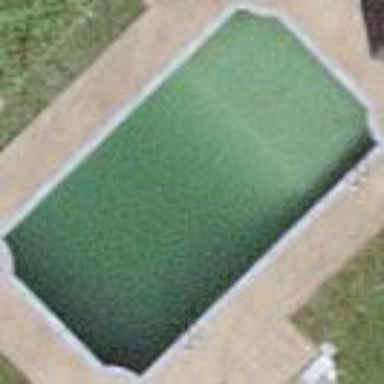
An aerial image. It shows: Swimming pool located in leisure land.